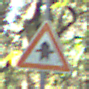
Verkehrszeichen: Vorfahrt
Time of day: Midday
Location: Outdoor (Nature)
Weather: Clear
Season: NotSpecified
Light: Natural